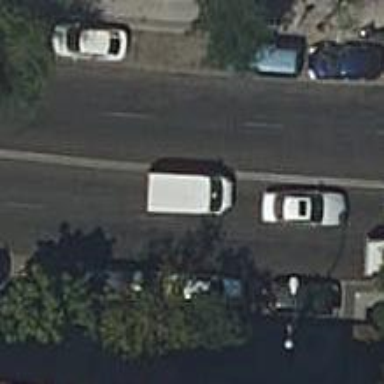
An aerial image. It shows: Road with traffic signals.